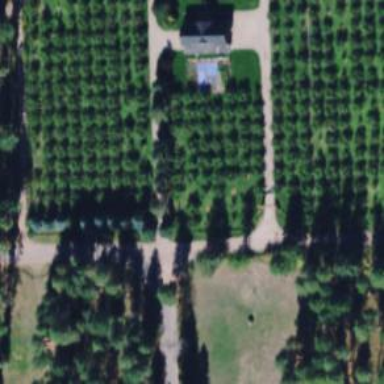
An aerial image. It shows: Orchard.